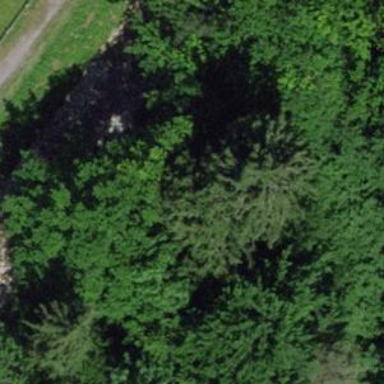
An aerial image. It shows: Unpaved footway.